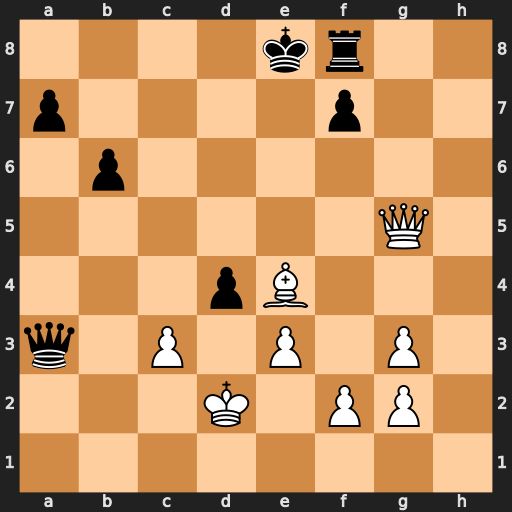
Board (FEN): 4kr2/p4p2/1p6/6Q1/3pB3/q1P1P1P1/3K1PP1/8
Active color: w
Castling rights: -
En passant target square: -
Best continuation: Bc6#